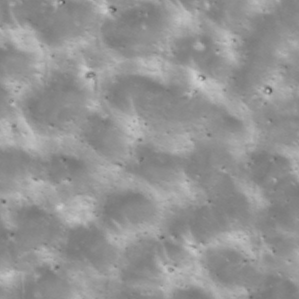
Label: non_frost